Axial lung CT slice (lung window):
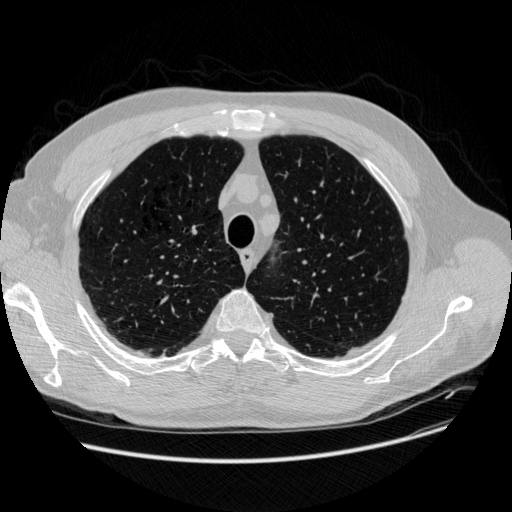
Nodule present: no